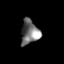
Tissue: skin
Cell type: Epithelial cells
Senescence score: 0.2587
Nuclear area (px): 428
Mean DAPI intensity: 117.61